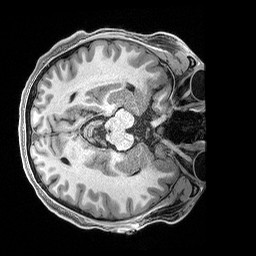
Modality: T1w
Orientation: axial
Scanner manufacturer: siemens
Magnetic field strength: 3 T
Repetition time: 2.4 s
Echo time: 0.00122 s